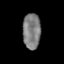
Tissue: prostate
Cell type: T cells
Senescence score: 0.3527
Nuclear area (px): 623
Mean DAPI intensity: 124.987